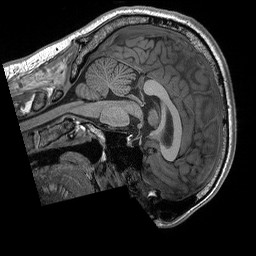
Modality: T1w
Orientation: sagittal
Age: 27
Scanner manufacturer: siemens
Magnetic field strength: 3 T
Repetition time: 2.3 s
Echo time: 0.00296 s